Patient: sex M, age 65
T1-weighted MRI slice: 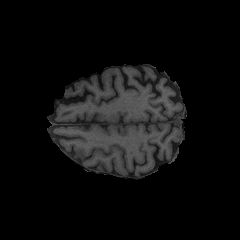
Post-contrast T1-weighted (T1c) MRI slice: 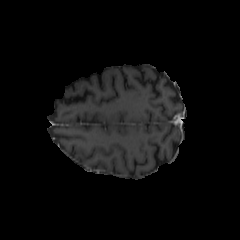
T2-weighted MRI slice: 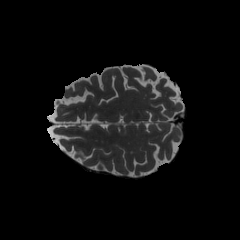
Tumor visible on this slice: no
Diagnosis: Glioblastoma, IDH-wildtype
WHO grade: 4